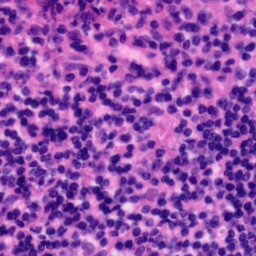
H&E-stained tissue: Tonsil